Question: I'm wanting to remove a file from a mysql database. I looked around tried a few things but I can't figure it out.

My question is how do I remove the "New" file its not being used?
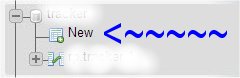
Answer: I'm pretty sure that's just a button phpmyadmin adds so that you easily can add a new table or database, it isn't actually there if you access mysql via commandline.